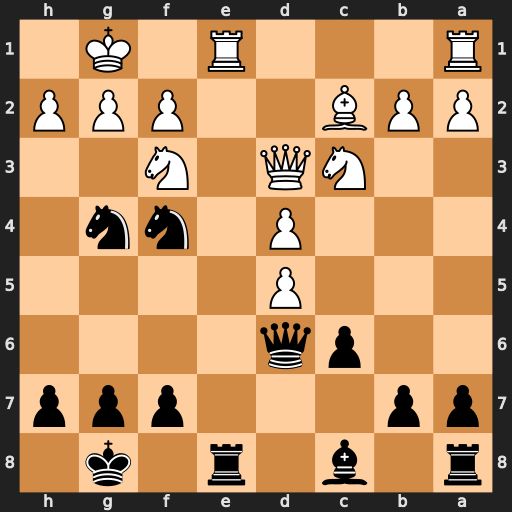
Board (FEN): r1b1r1k1/pp3ppp/2pq4/3P4/3P1nn1/2NQ1N2/PPB2PPP/R3R1K1
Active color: b
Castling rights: -
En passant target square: -
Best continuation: Rxe1+ Rxe1 Nxd3